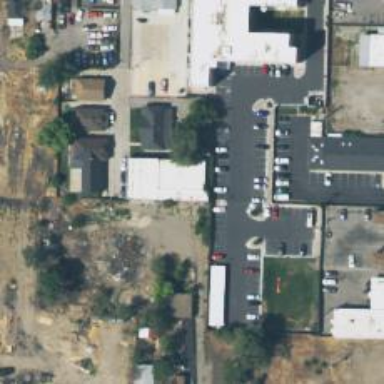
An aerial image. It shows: Retail area.